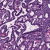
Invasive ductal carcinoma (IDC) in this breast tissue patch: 1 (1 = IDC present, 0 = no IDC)